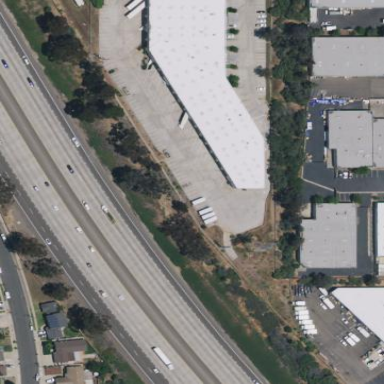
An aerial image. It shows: Industrial building.